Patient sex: F
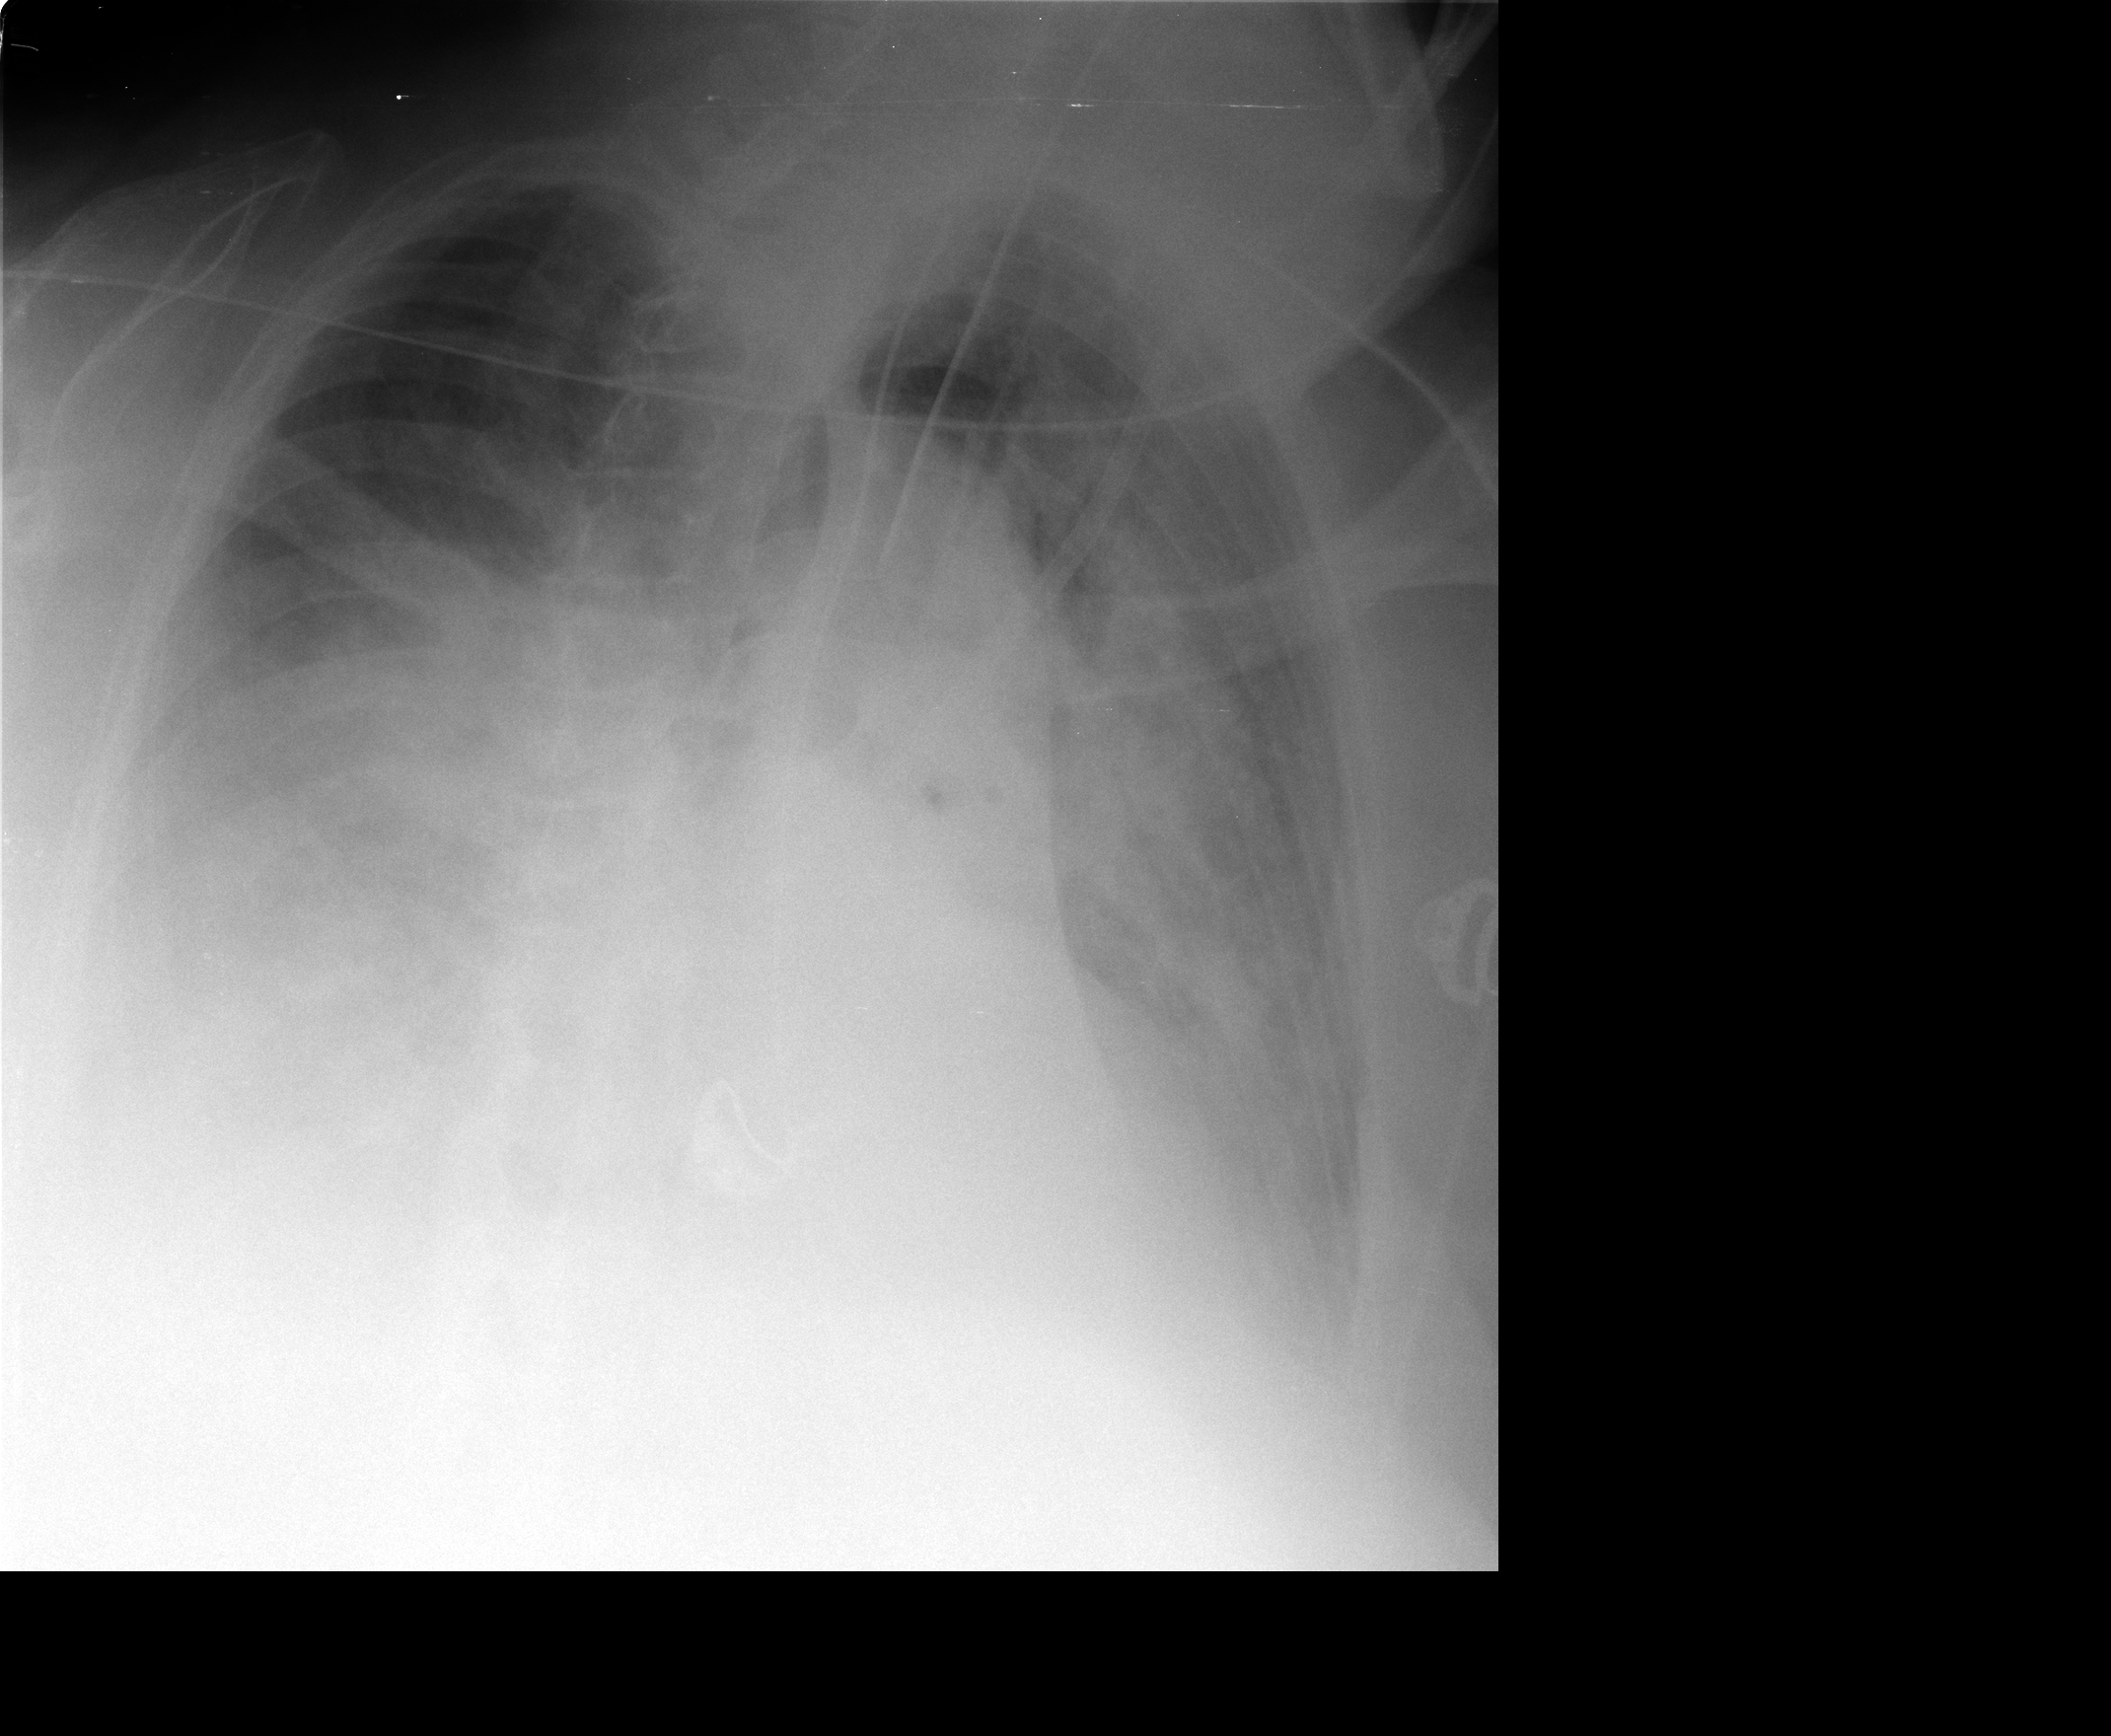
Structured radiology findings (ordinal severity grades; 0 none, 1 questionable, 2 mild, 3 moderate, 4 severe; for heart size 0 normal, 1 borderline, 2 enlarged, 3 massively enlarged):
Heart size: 0
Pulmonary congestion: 2
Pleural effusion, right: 3
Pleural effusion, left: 2
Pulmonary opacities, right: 3
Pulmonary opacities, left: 3
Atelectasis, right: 3
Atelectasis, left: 3